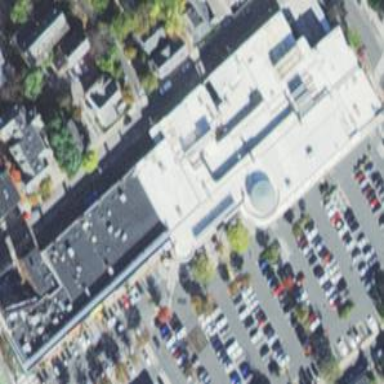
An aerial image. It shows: Retail building.